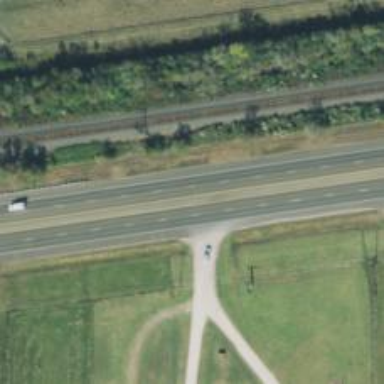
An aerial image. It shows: Trunk highway.